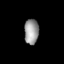
Tissue: skin
Cell type: Epithelial cells
Senescence score: 0.2658
Nuclear area (px): 355
Mean DAPI intensity: 153.394